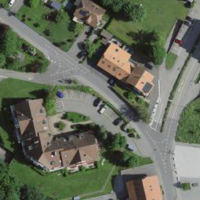
EUNIS habitat code: 55
Species observed at this site:
Salvia pratensis